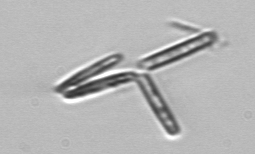
Label: Thalassionema